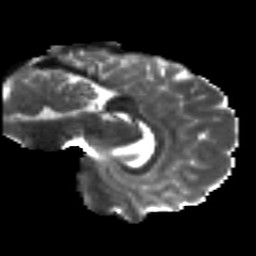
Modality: T2w
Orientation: sagittal
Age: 23
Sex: male
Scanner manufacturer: siemens
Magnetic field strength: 3 T
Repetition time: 8.8 s
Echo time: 0.085 s